Field crop: maize
Growth stage: 2
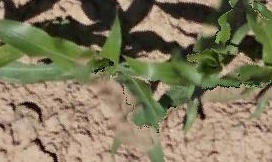
Species: maize